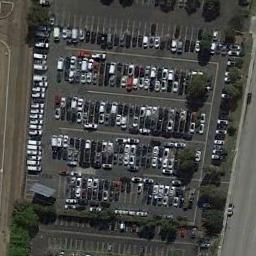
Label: parking_lot